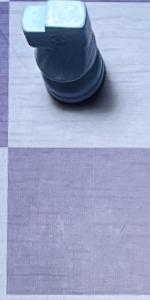
Label: Empty